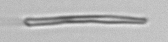
Label: fiber